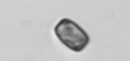
Label: Thalassiosira